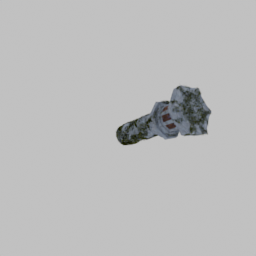
Label: lighting